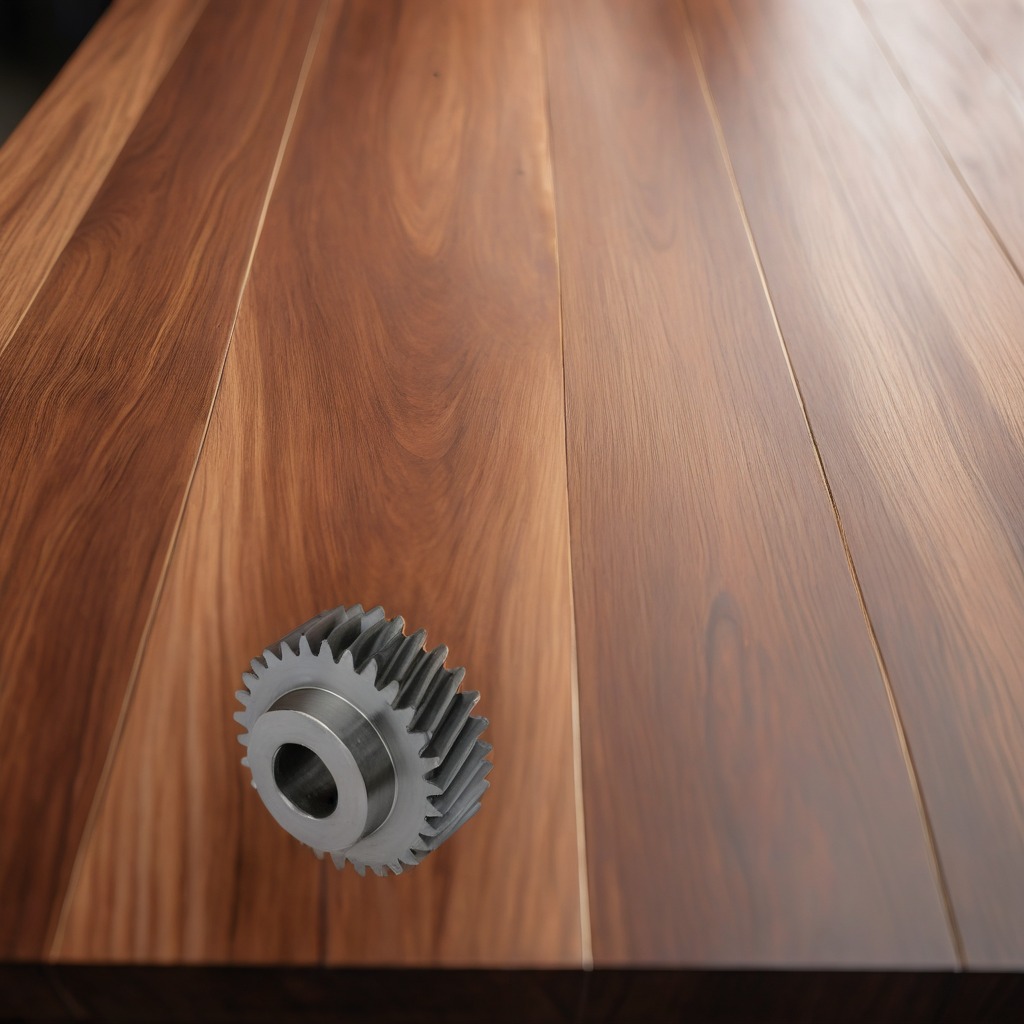
A steel gear with teeth is lying on the wooden table.